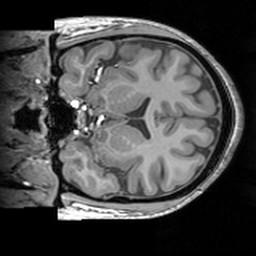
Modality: T1w
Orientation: coronal
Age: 26
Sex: female
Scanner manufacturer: siemens
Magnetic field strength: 3 T
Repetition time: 1.63 s
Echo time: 0.00311 s